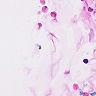
Metastatic tissue present: no